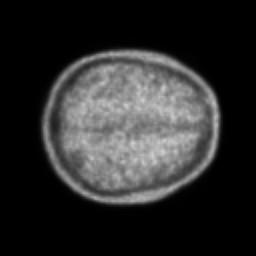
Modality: PET
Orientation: axial
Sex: male
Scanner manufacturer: ge